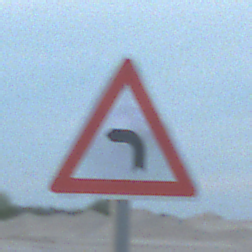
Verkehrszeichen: KurveLinks
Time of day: SunriseSunset
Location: Outdoor (Beach)
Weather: PartlyCloudy
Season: NotSpecified
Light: Natural